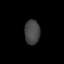
Tissue: lung
Cell type: Epithelial cells
Senescence score: 0.1946
Nuclear area (px): 367
Mean DAPI intensity: 69.962